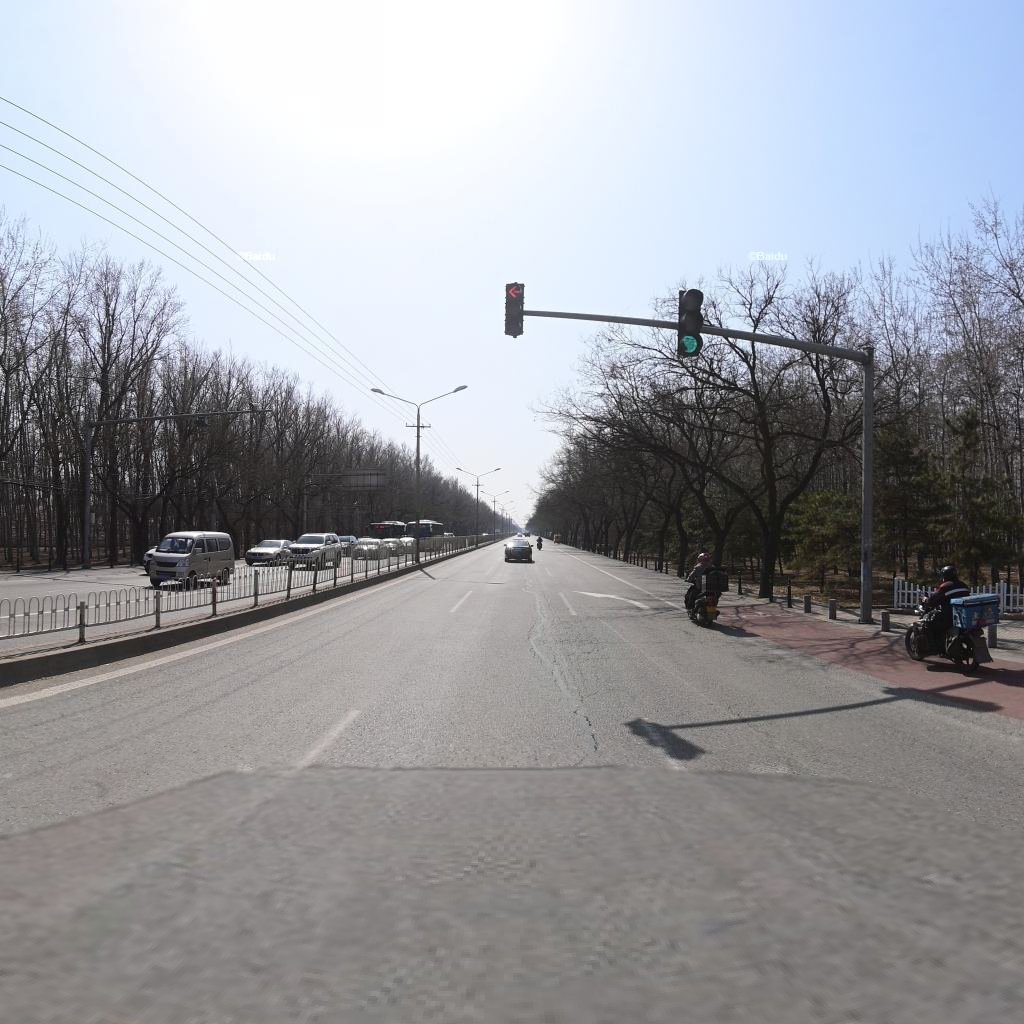
Region: Chaoyang
Road damage annotations: alligator crack, longitudinal crack